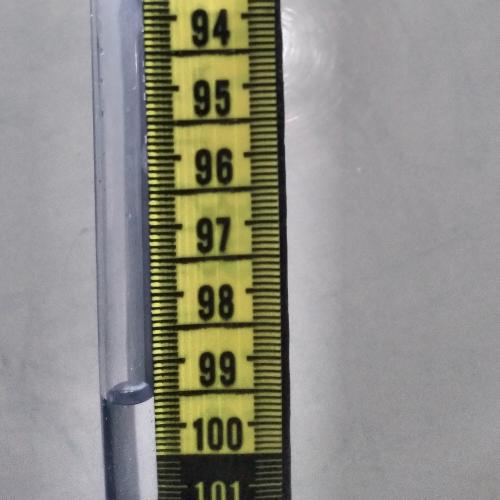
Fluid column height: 99.1 cm